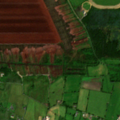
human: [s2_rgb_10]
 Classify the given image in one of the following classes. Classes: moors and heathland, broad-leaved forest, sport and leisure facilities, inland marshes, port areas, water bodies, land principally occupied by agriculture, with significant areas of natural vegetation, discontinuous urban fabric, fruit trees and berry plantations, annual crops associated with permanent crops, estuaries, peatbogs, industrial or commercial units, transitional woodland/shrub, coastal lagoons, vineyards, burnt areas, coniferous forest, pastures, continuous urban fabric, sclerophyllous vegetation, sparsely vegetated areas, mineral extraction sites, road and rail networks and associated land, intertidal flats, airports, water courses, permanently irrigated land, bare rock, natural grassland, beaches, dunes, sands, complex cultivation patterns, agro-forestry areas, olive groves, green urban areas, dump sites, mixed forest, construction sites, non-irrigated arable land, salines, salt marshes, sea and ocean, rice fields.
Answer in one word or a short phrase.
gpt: non-irrigated arable land, land principally occupied by agriculture, with significant areas of natural vegetation, coniferous forest, peatbogs